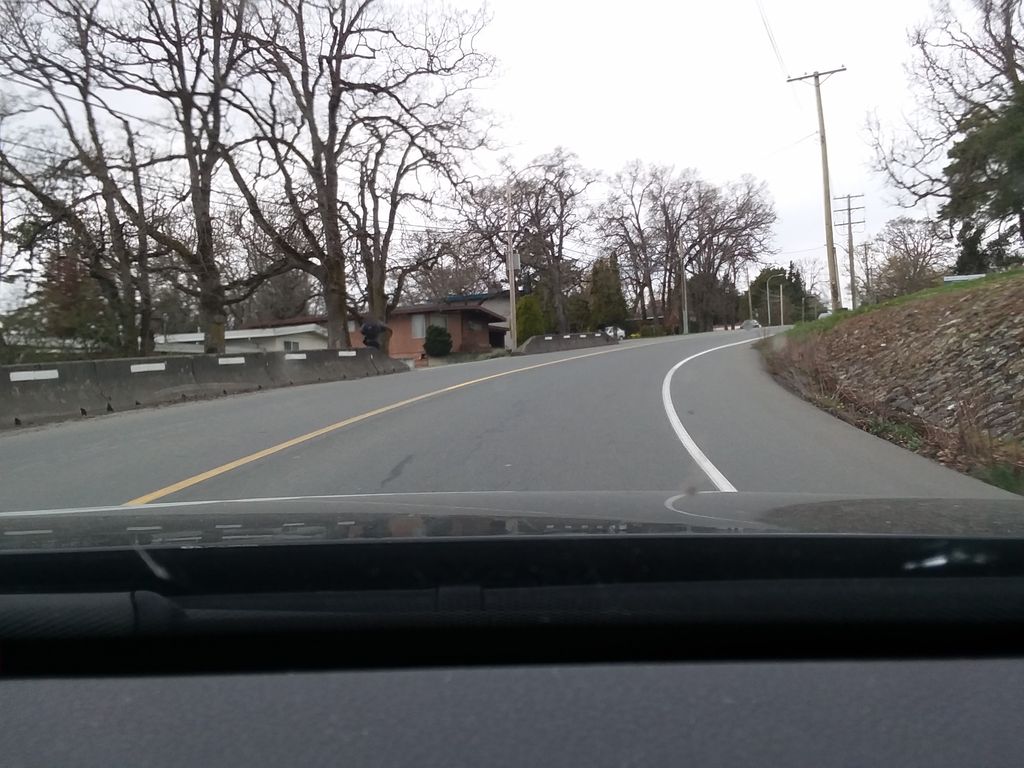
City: victoria